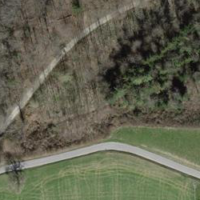
EUNIS habitat code: 41
Species observed at this site:
Ajuga reptans